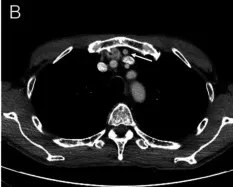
3 months,2 years.
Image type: radiology (ct)